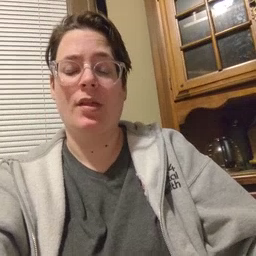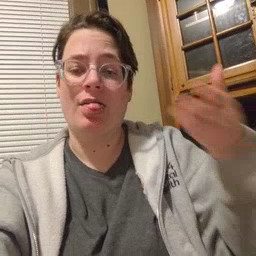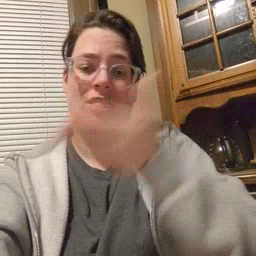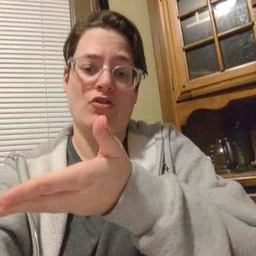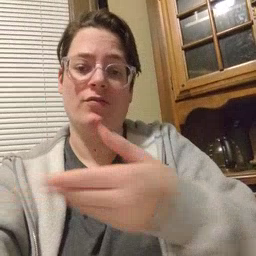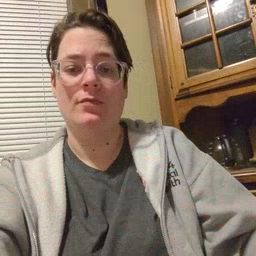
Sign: there